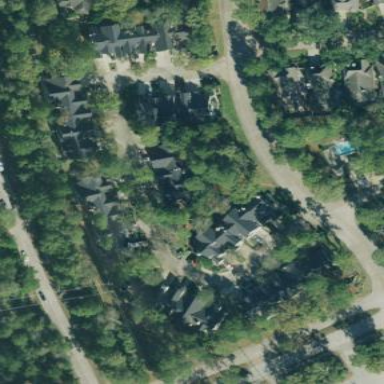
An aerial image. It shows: Residential area with apartments.